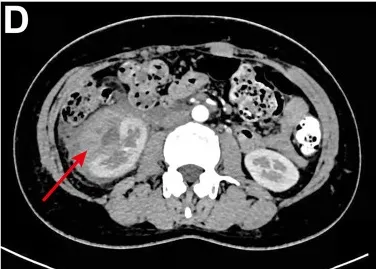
(D) Preoperative CT shows a large subcapsular hematoma (solid red arrow).
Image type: radiology (ct)